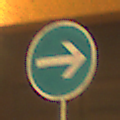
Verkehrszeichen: VorgeschriebeneFahrtrichtungHierRechts
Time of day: Night
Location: Outdoor (Urban)
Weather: Clear
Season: NotSpecified
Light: Artificial